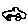
Label: car